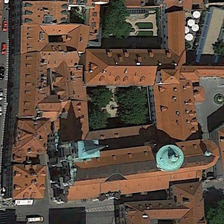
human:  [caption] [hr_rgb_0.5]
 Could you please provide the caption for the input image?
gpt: a church is near a road with several cars .

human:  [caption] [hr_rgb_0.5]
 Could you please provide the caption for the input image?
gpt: a church is near a road with several cars .

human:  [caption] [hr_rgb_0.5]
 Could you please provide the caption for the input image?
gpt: a church is near a road with several cars .

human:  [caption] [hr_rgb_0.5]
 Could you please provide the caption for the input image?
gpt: a church is near a road with several cars .

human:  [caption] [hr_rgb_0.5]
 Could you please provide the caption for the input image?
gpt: a church is near a road with several cars .